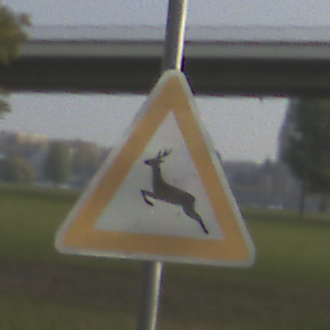
Verkehrszeichen: WildwechselRechts
Umgebung: Outdoor, Suburban
Tageszeit: SunriseSunset
Wetter: PartlyCloudy
Licht: Natural
Jahreszeit: NotSpecified
Kontrast: MediumContrast